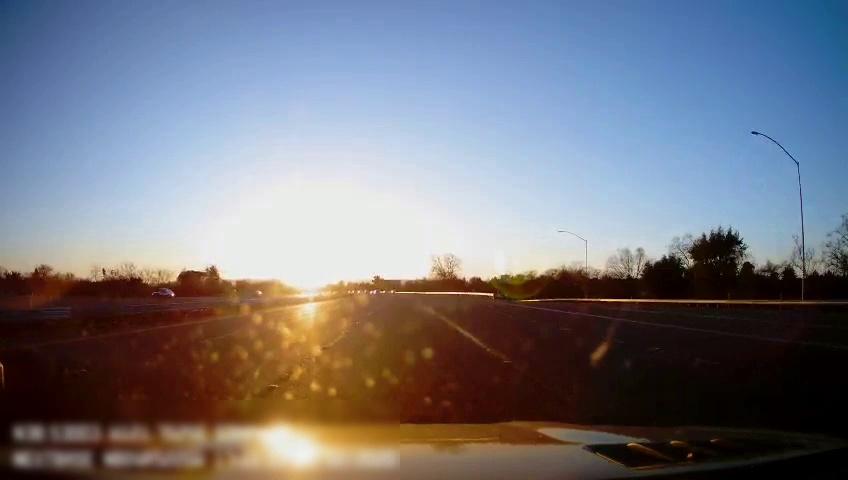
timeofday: Day
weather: Sunny
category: Drivable Space
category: Drivable Space
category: Vehicles | SUV
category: Vehicles | SUV
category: Vehicles | Car
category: Lanes | Alternate Lane
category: Lanes | Alternate Lane
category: Lanes | Current Lane
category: Lanes | Current Lane
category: Lanes | Alternate Lane
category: Lanes | Alternate Lane
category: Lanes | Alternate Lane
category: Traffic | Signs